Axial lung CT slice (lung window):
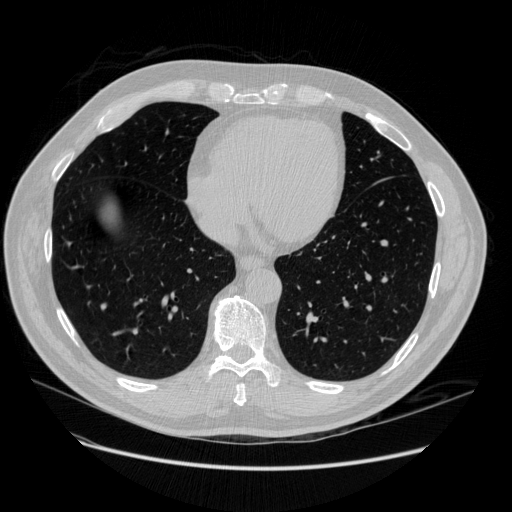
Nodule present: no